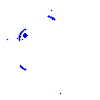
Particle: pion